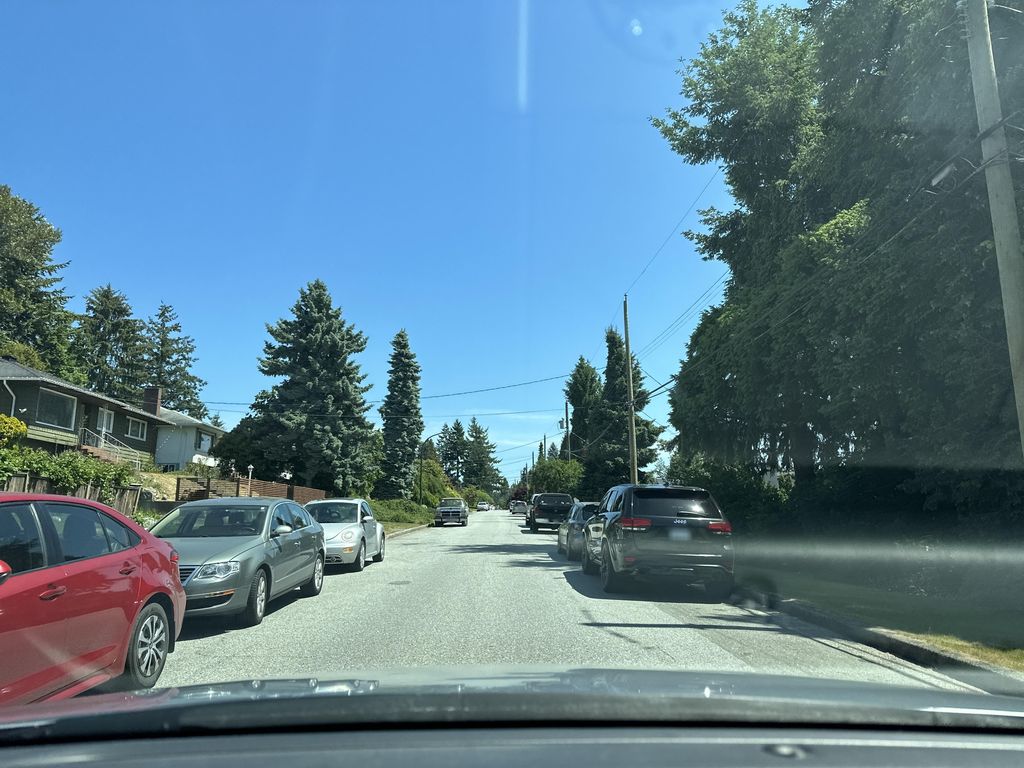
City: vancouver